Interaction volume radius: 10 \u00c5
Interaction volume height: 20 \u00c5
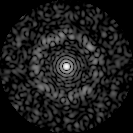
Disorder parameter: 0.8381